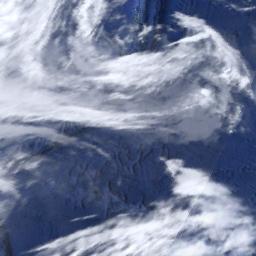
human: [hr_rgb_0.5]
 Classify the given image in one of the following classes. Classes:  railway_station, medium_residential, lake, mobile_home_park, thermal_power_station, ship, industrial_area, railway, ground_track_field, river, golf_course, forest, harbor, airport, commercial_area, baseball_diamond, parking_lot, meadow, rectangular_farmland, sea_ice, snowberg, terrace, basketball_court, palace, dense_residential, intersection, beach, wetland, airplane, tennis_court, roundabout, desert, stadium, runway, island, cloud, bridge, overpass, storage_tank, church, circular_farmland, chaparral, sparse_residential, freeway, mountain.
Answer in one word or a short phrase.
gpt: cloud